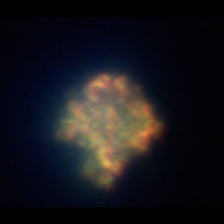
Taxon: Ciliates
Group: Other